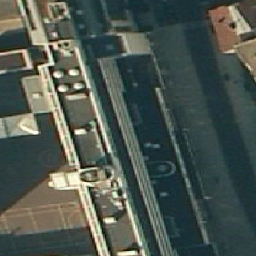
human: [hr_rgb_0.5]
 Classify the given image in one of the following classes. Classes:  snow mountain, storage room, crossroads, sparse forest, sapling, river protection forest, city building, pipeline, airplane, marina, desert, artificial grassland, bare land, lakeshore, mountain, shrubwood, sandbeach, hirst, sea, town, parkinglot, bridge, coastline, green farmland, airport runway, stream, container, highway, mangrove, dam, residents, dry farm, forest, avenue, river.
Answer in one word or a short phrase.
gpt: city building